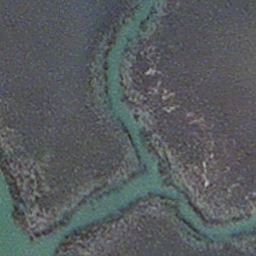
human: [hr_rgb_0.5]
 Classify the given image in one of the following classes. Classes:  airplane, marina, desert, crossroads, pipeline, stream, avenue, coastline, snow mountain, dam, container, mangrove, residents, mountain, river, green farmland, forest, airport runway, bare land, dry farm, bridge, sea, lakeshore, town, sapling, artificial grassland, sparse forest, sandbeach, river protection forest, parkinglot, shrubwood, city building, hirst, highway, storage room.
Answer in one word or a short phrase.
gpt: stream